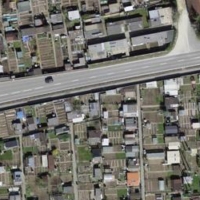
EUNIS habitat code: 53
Species observed at this site:
Fritillaria meleagris